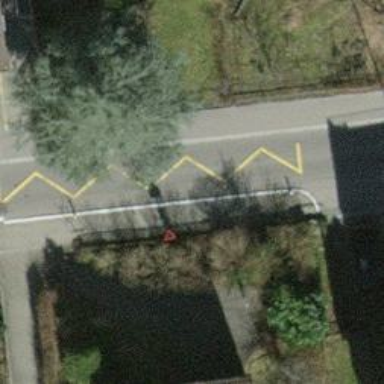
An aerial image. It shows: Public transport stop position.